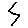
Label: zigzag